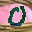
Label: 0